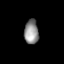
Tissue: lung
Cell type: T cells
Senescence score: 0.2242
Nuclear area (px): 343
Mean DAPI intensity: 141.332